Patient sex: M
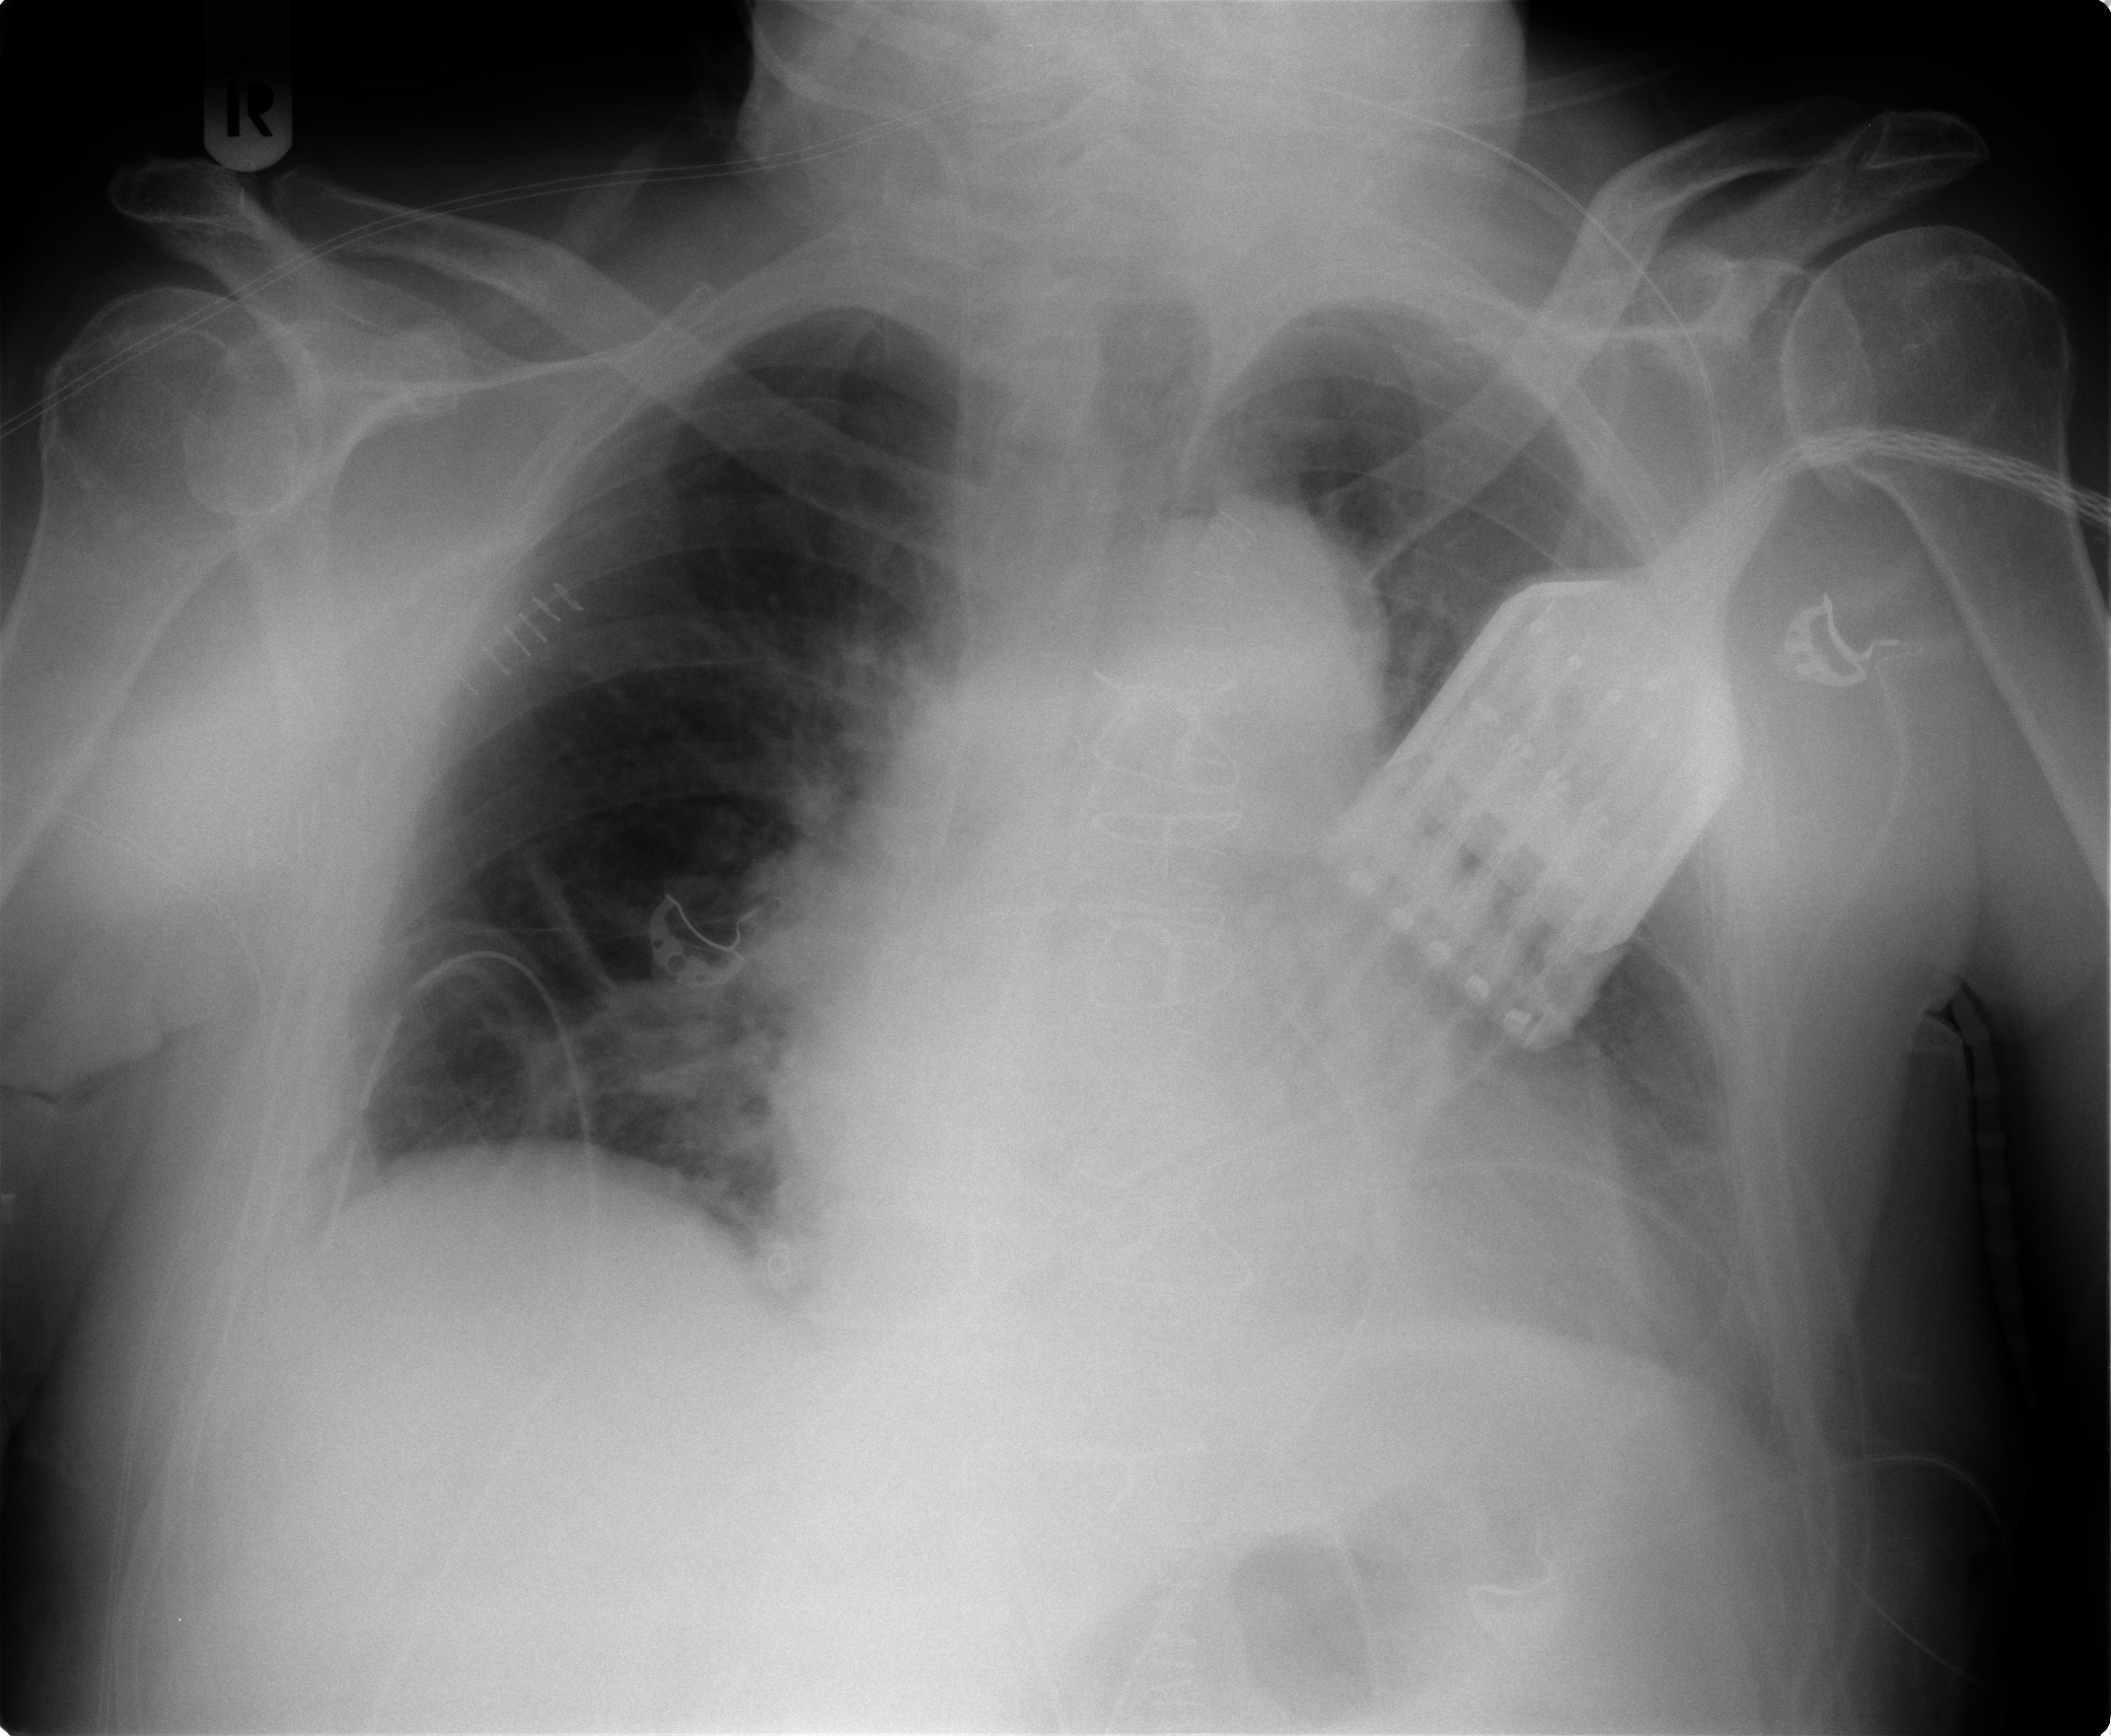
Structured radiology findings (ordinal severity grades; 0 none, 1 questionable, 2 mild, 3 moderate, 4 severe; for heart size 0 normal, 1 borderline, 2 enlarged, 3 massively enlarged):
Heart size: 0
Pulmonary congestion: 2
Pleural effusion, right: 0
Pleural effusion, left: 0
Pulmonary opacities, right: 2
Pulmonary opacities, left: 1
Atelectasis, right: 2
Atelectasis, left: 2